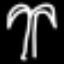
Label: palm tree